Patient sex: F
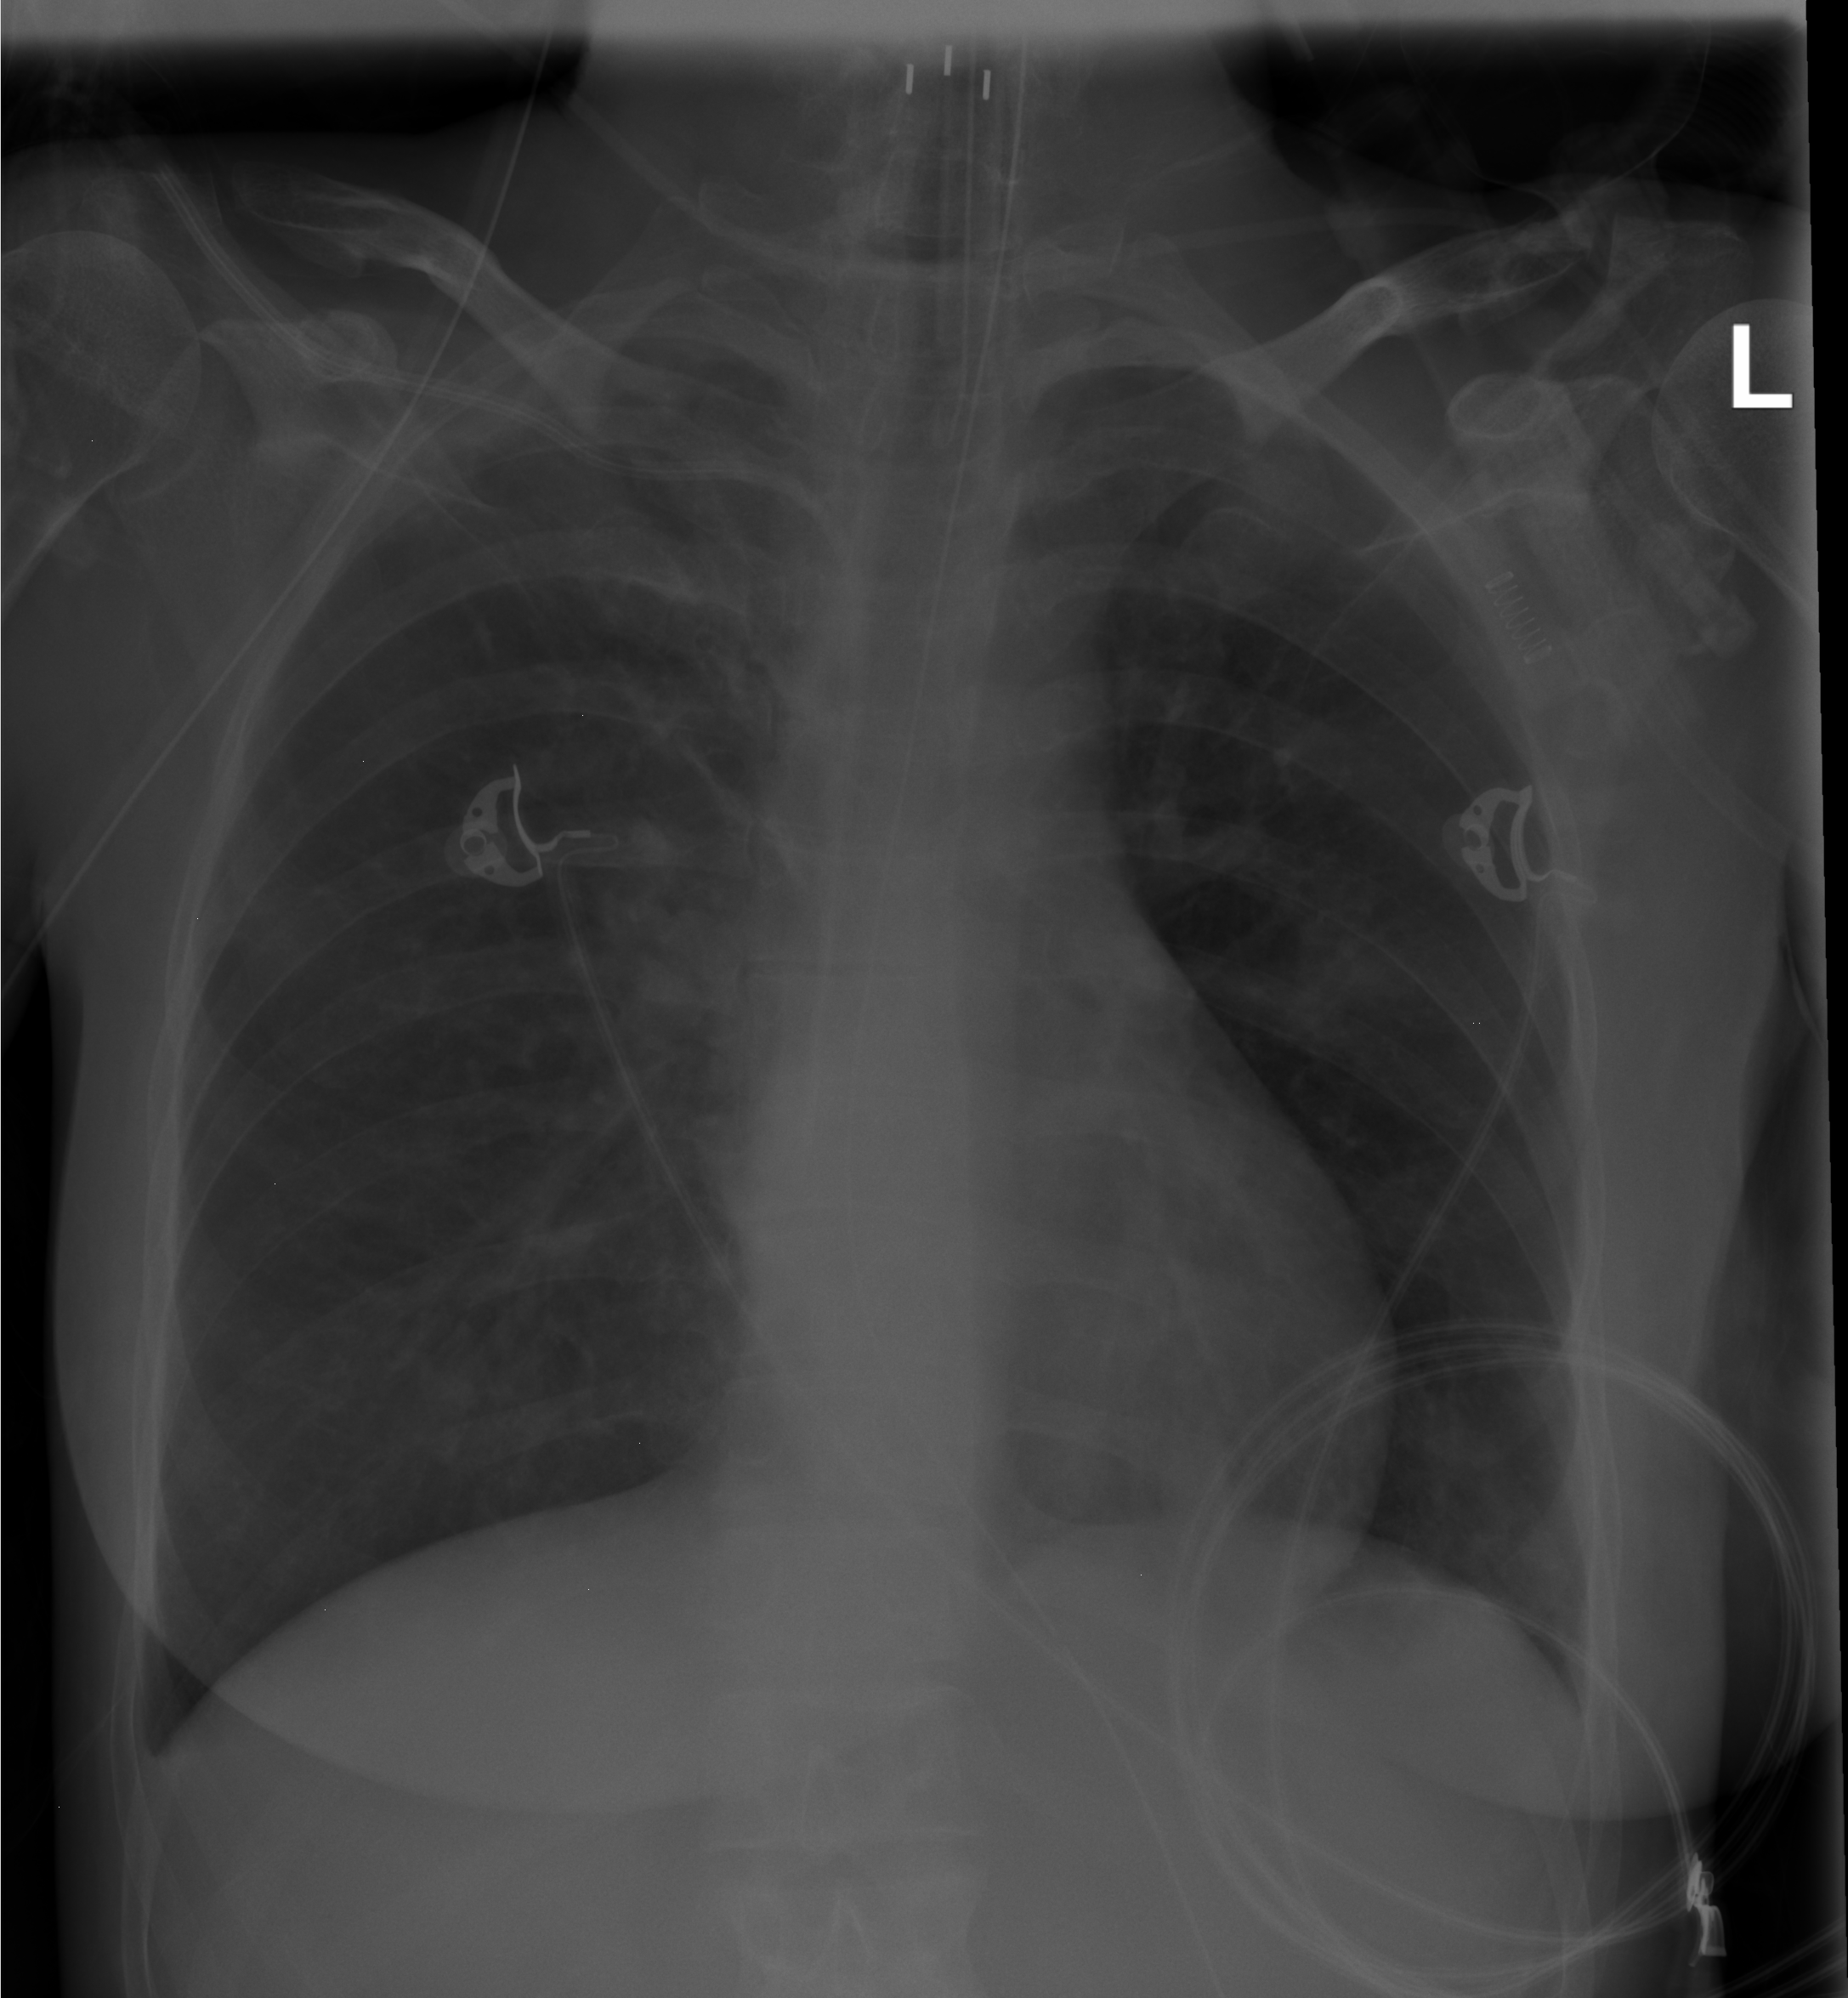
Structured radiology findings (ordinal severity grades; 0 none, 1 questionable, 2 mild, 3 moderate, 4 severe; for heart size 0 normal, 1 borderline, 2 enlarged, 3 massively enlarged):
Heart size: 0
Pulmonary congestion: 0
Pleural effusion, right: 0
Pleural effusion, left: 0
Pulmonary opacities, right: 2
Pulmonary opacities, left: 0
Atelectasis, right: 0
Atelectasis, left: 0